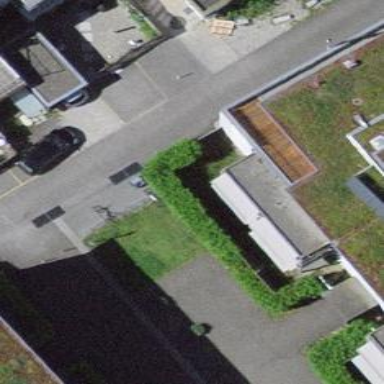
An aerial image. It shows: Bicycle parking facility.